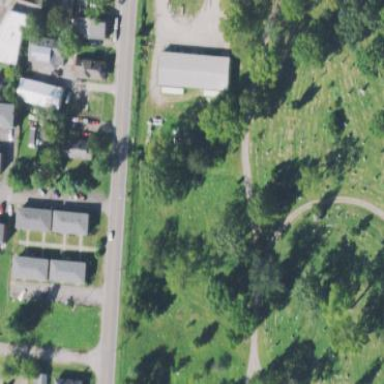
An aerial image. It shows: Cemetery.